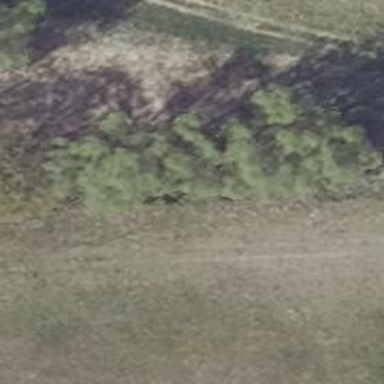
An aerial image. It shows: Deciduous tree with broadleaved leaves.